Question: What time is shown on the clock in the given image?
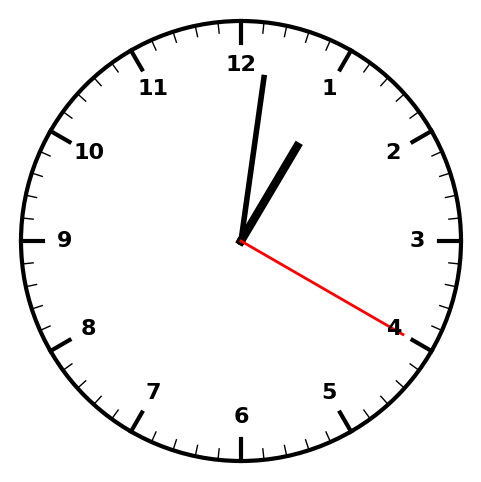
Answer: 01:01:20